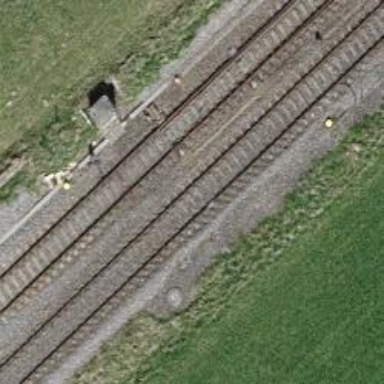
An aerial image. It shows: Railway switch.